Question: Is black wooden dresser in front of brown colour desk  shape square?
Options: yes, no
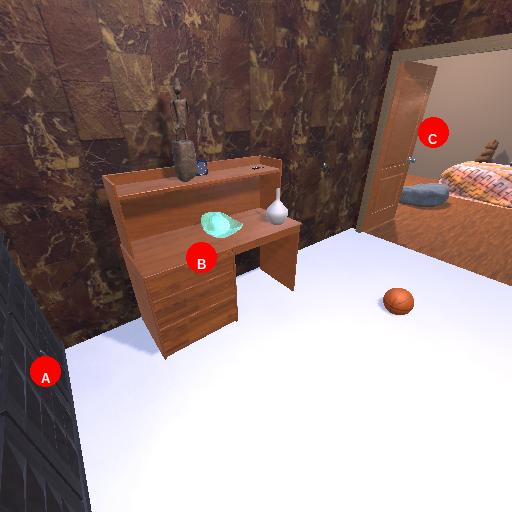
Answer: yes